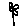
Label: flower